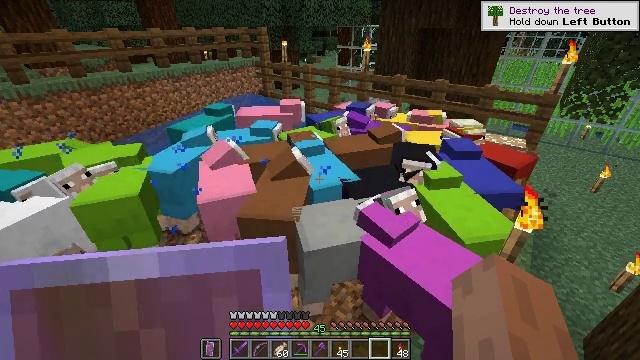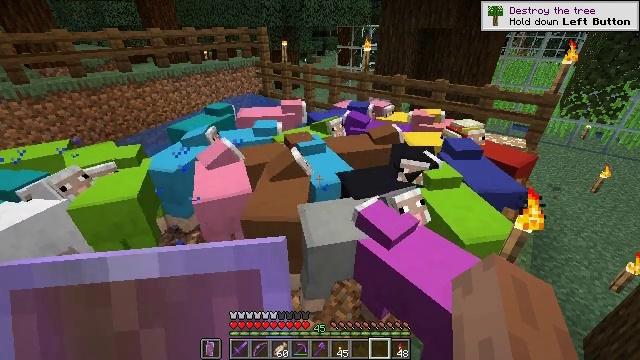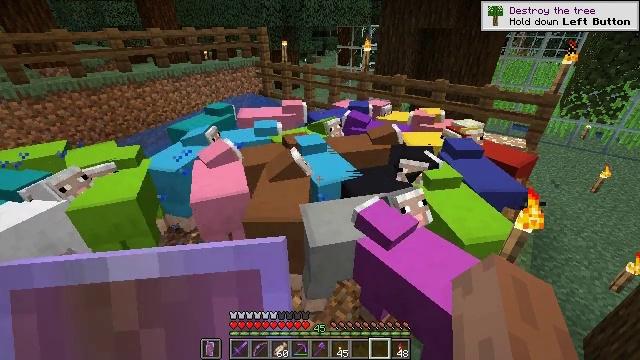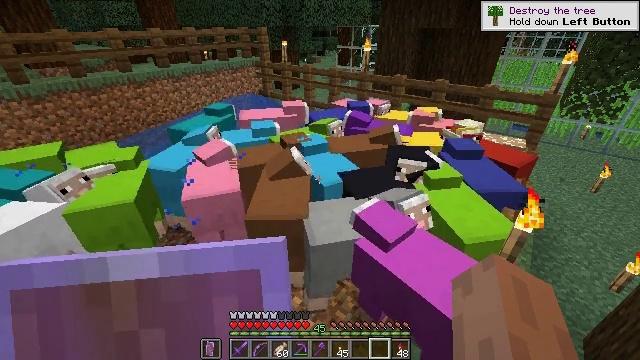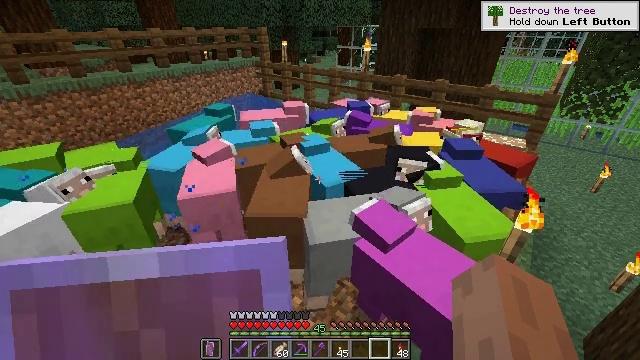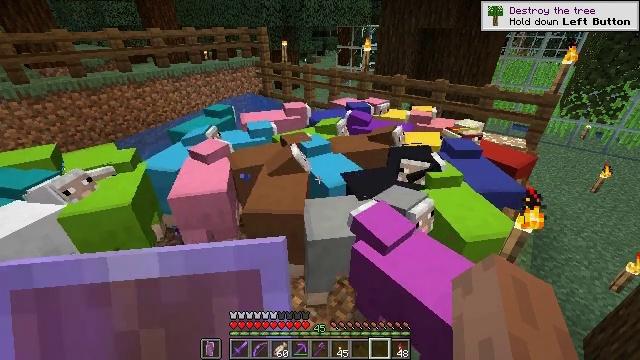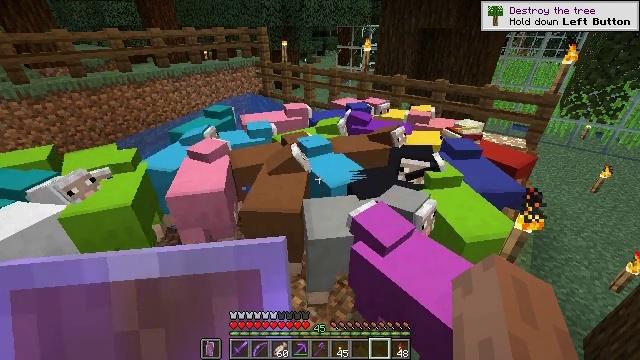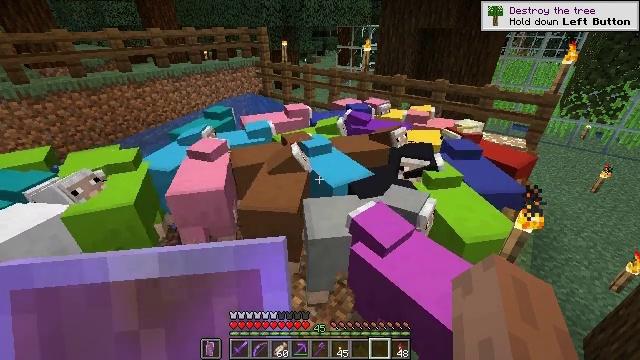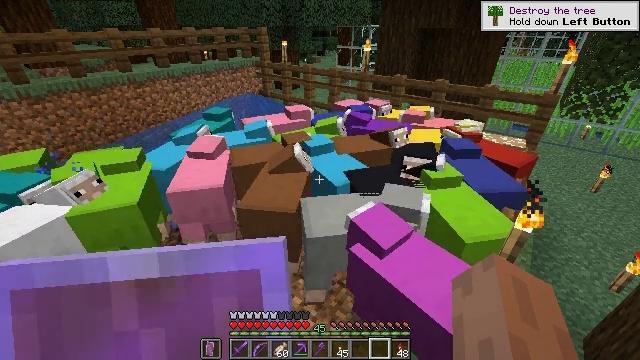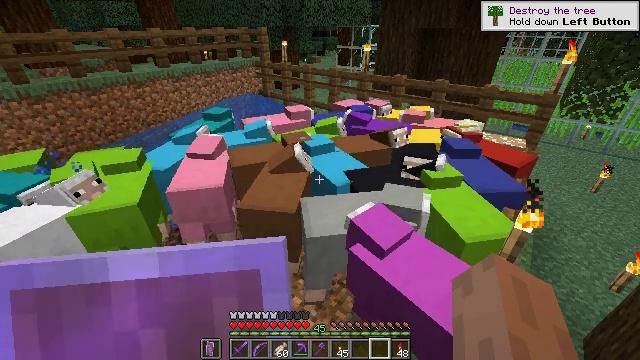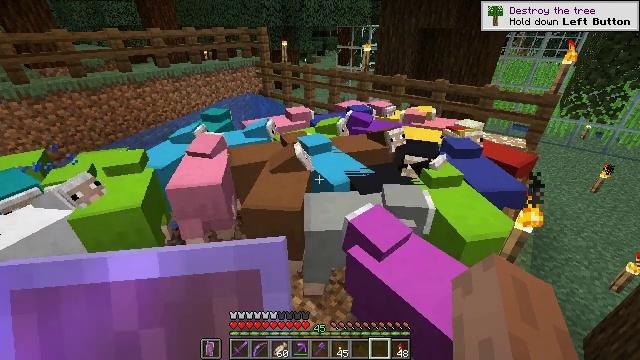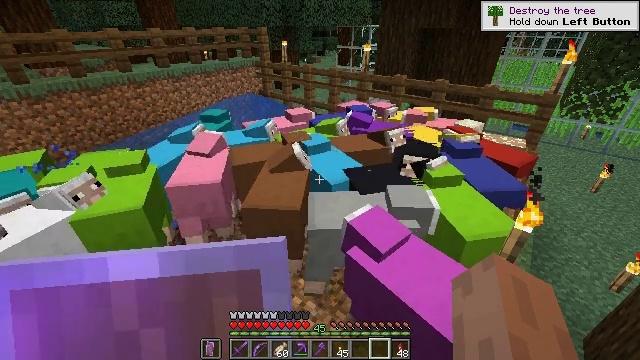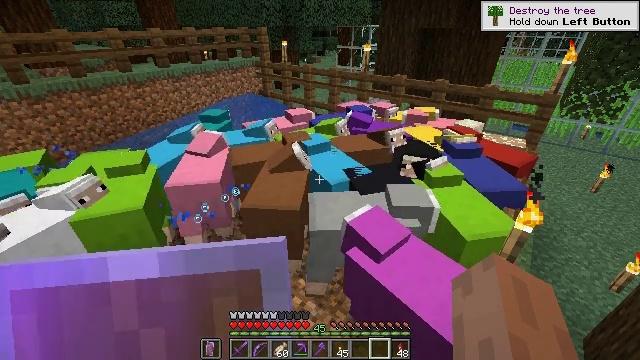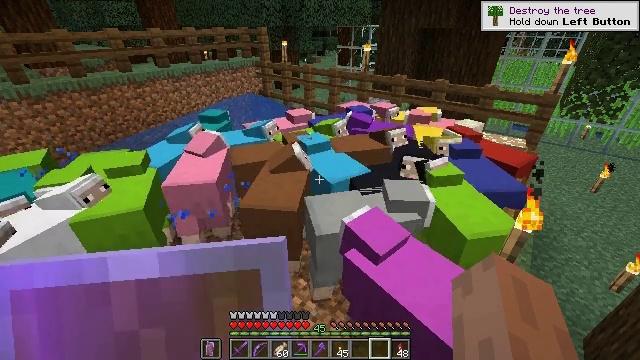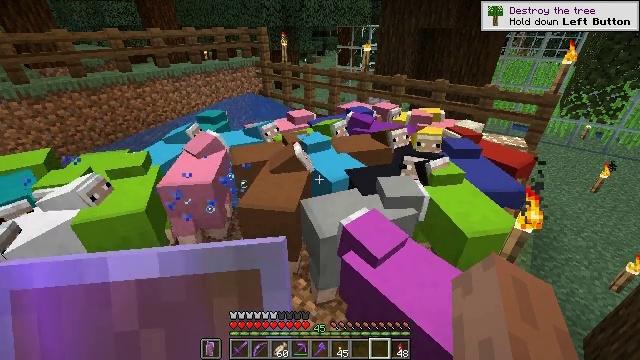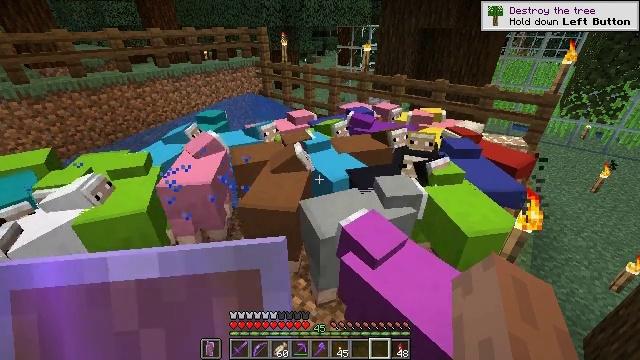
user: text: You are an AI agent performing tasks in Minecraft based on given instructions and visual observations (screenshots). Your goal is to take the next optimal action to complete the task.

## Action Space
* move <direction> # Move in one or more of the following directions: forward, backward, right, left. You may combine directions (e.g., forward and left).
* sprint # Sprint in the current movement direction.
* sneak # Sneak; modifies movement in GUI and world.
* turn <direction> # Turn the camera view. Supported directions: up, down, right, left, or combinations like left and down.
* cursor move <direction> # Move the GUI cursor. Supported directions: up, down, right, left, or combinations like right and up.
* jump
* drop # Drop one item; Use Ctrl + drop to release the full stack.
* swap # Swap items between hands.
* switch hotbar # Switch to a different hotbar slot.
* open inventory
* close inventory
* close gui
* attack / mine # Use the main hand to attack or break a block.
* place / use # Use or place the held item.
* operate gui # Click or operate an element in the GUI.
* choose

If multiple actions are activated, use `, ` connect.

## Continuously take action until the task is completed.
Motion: motion action
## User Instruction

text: Break the light blue shulker box to move it.
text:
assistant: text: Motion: no_op
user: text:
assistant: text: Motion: no_op
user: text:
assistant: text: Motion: no_op
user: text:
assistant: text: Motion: no_op
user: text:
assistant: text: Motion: no_op
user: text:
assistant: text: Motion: no_op
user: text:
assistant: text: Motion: no_op
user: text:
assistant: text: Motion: no_op
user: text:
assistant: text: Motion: no_op
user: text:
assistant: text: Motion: no_op
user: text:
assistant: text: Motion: no_op
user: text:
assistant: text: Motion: no_op
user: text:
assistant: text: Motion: no_op
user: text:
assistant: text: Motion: no_op
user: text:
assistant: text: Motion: no_op
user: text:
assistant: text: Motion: no_op
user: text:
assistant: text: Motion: no_op
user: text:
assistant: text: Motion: no_op
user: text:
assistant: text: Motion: no_op
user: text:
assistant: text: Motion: no_op
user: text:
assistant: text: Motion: no_op
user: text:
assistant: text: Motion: no_op
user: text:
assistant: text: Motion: turn left
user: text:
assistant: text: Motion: turn left and up
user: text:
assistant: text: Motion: turn left
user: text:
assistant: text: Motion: turn left
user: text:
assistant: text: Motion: turn left
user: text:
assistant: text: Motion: no_op
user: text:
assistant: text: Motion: no_op
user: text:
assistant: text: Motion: no_op